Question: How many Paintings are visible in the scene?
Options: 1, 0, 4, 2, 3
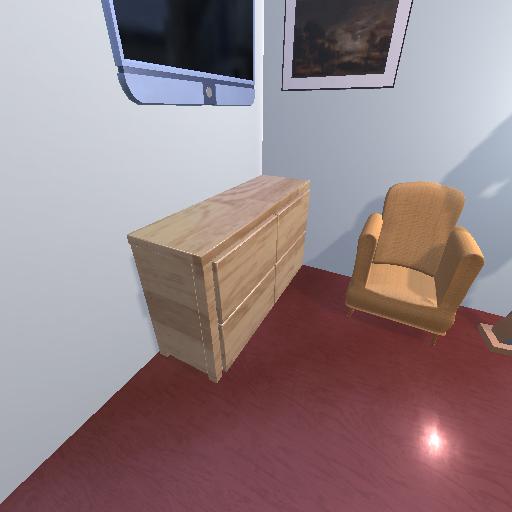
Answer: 1